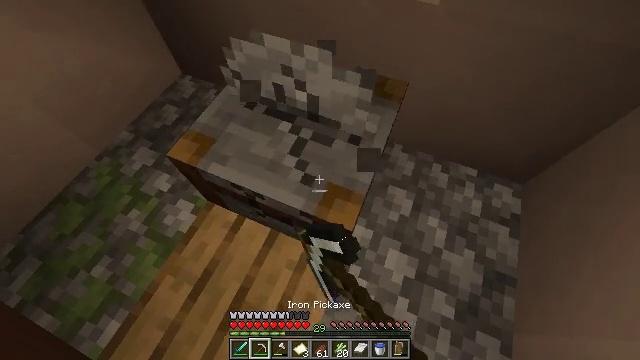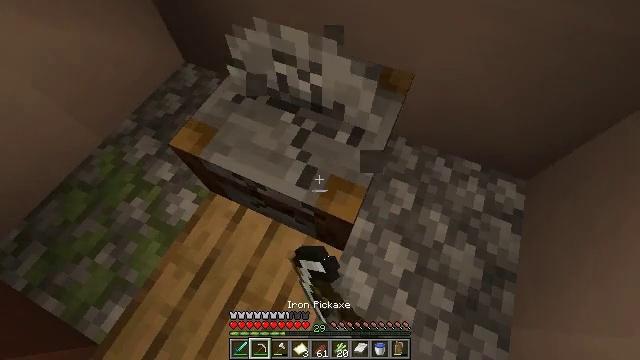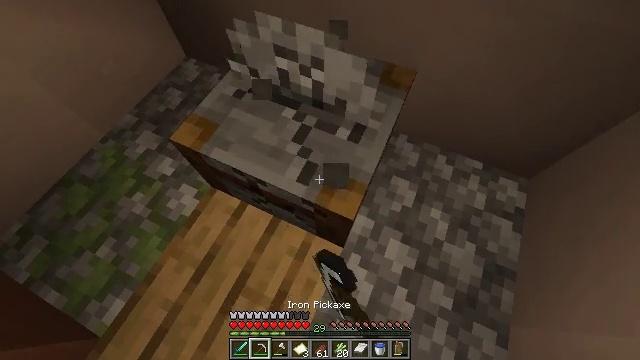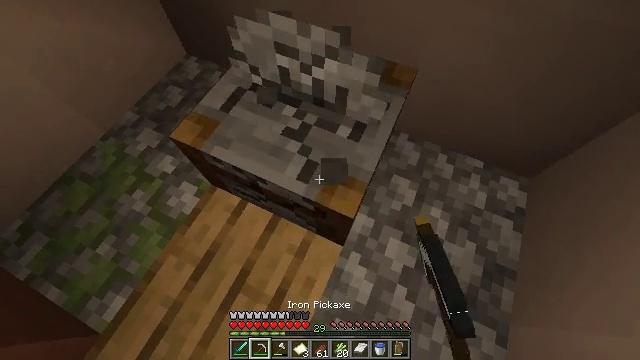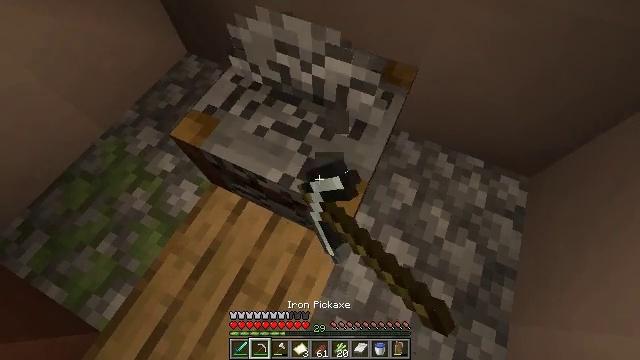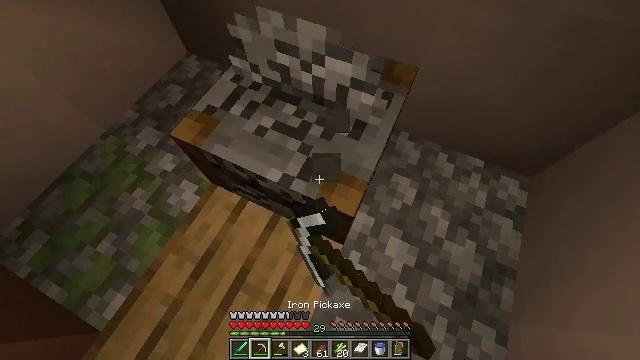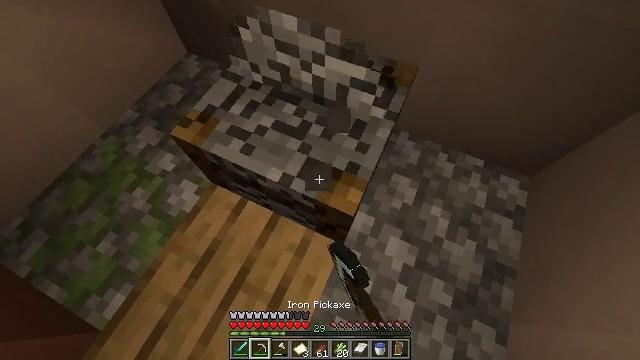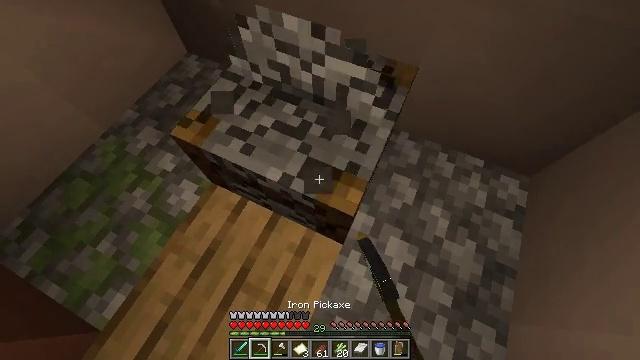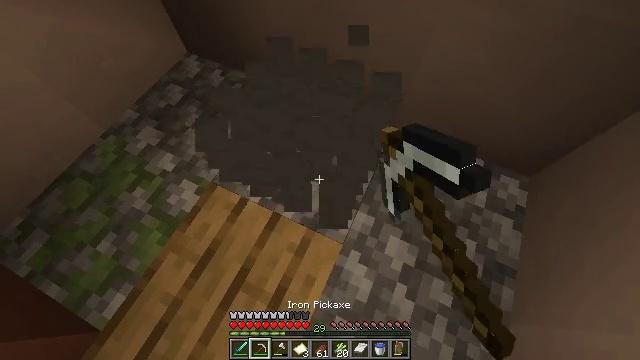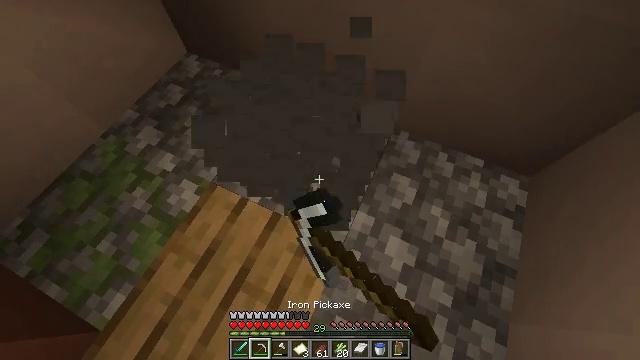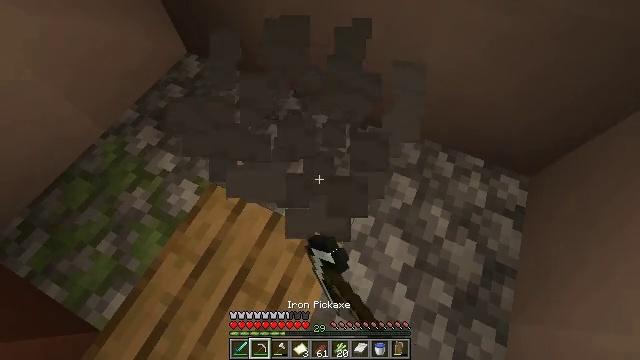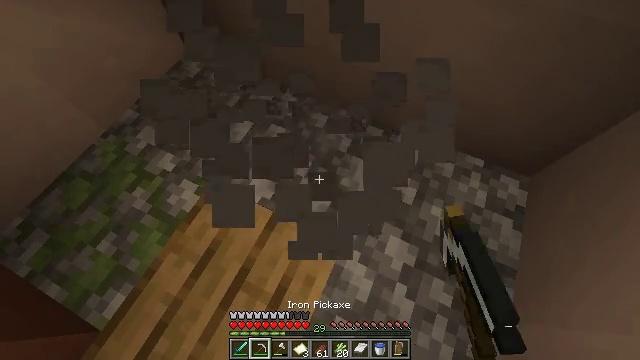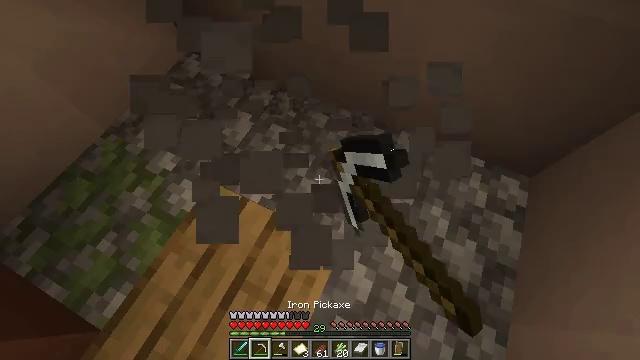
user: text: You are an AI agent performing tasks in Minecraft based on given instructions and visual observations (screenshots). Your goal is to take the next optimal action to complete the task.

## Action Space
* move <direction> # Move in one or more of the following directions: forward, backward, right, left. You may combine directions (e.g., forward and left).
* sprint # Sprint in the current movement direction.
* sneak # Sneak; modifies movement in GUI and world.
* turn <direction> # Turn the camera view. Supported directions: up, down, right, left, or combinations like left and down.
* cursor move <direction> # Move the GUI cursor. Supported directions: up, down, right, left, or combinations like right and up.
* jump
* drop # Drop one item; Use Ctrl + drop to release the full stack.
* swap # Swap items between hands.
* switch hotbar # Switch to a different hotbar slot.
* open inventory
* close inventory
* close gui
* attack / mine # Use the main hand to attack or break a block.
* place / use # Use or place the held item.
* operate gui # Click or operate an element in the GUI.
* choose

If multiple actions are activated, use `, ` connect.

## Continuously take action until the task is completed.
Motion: motion action
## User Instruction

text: Break the stonecutter to collect it.
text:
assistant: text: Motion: turn left and down, attack / mine
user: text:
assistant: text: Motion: attack / mine
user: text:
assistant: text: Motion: attack / mine
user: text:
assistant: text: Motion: attack / mine
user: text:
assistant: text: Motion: attack / mine
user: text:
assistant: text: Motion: attack / mine
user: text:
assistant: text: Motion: attack / mine
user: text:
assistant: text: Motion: attack / mine
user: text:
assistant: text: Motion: attack / mine
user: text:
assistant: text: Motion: attack / mine
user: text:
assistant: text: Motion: attack / mine
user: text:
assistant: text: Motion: attack / mine
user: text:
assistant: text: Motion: attack / mine